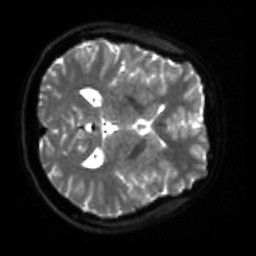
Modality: sbref
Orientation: axial
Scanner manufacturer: siemens
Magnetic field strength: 3 T
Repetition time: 4 s
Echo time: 0.0594 s